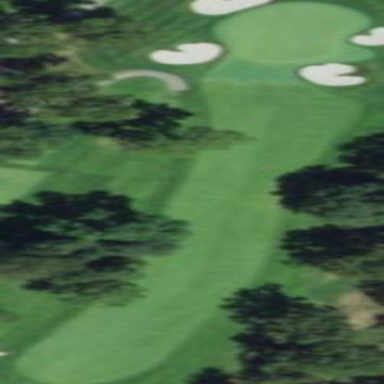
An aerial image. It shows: Golf fairway surrounded by grass.